Field crop: tomato
Growth stage: 1
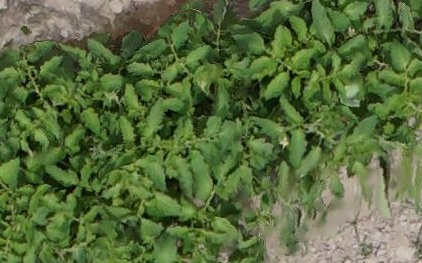
Species: tomato